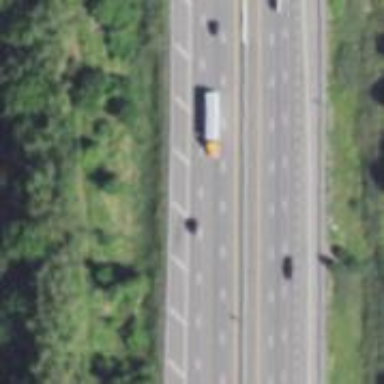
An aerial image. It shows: Motorway junction.